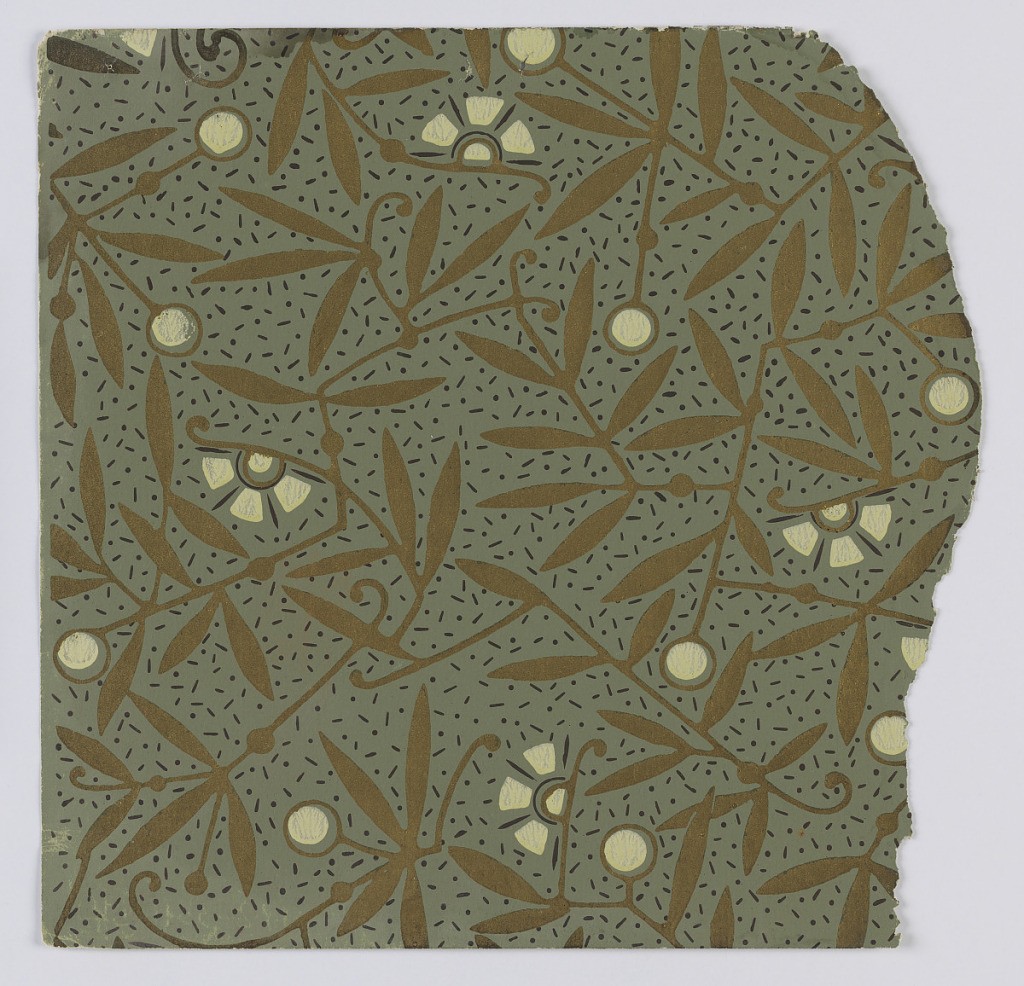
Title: Sidewall sample
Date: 1880–90
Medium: Machine-printed on paper
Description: Fragmentary wallpapers from sample book, including aesthetic-style and Anglo-Japanesque designs.

72 pages of samples.